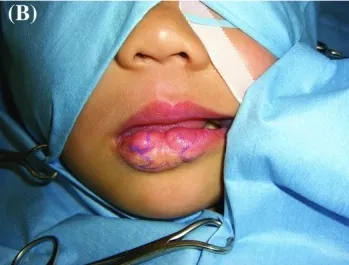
Case 11. A 55-month-old girl with a fibrofatty tissue and a scar due to a large hemangioma on the lower lip. (b) Design of the incisional line in the first operation.
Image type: medical_photograph (other_medical_photograph)